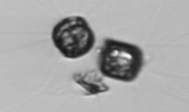
Label: Thalassiosira